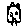
Label: house